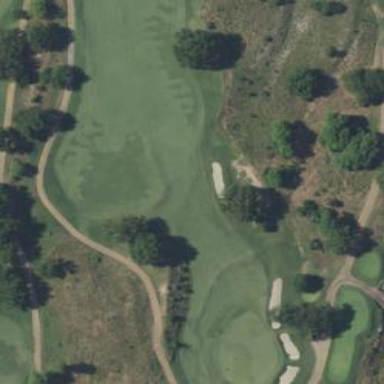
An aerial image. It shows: Golf hole.